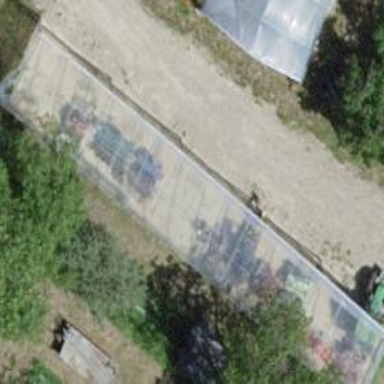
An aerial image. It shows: Greenhouse.